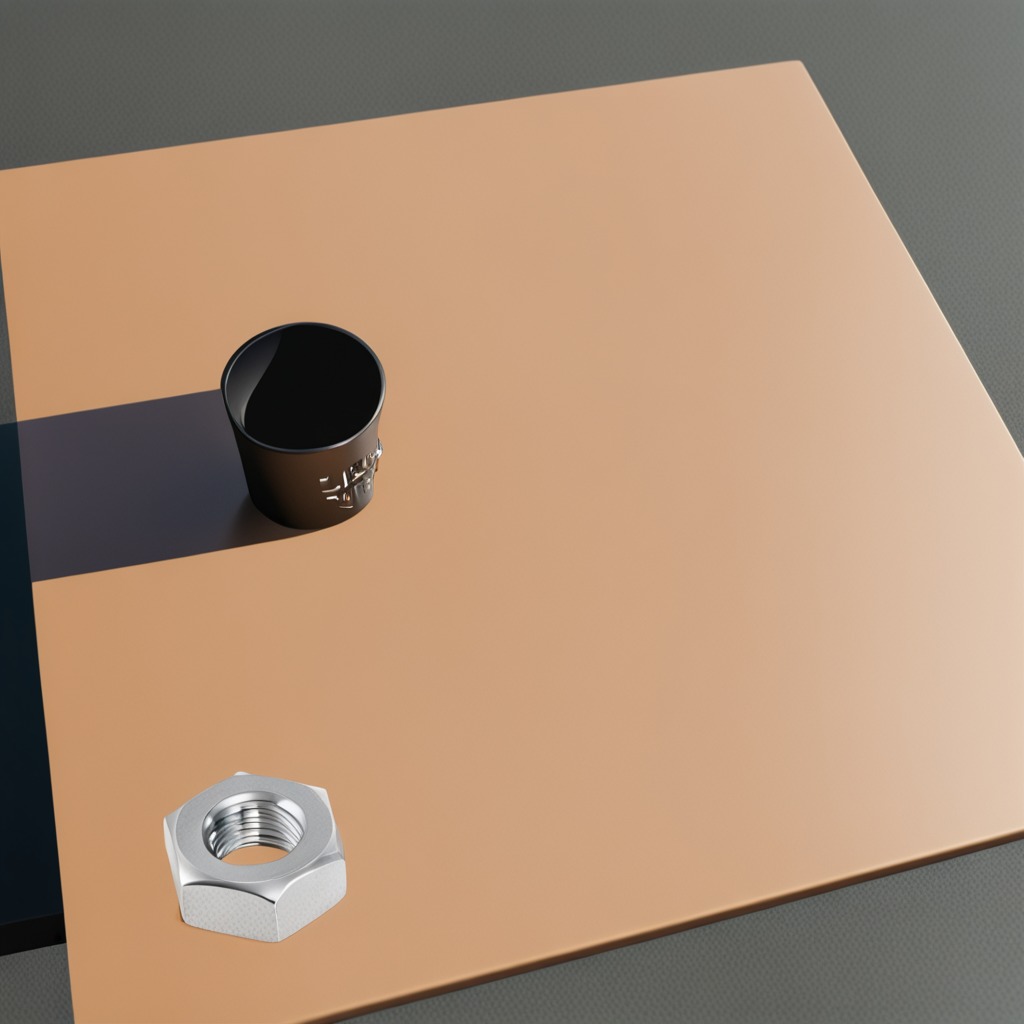
A metal nut is lying on the textured surface.